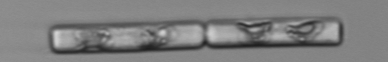
Label: Guinardia_delicatula